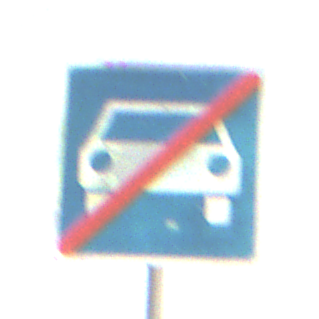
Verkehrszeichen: EndeKraftfahrstrasse
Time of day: SunriseSunset
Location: Outdoor (RoadRail)
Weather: PartlyCloudy
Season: NotSpecified
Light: Natural